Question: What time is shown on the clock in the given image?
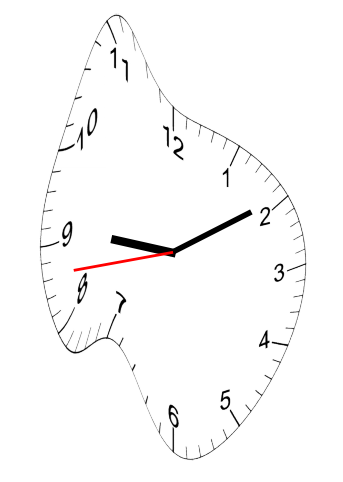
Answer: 09:09:43